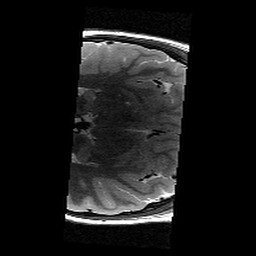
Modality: T2w
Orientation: axial
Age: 10
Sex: female
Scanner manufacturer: siemens
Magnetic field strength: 3 T
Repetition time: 9.23 s
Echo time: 0.067 s